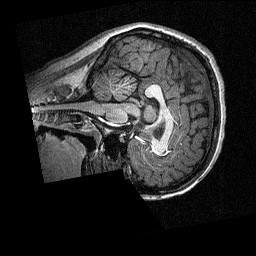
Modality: T1w
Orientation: sagittal